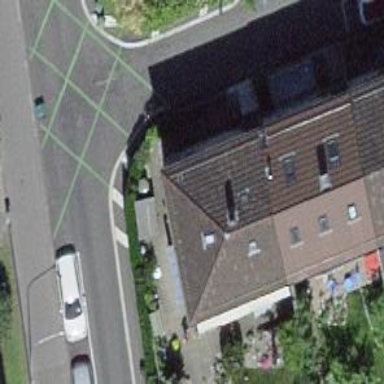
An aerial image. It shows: Terrace building.